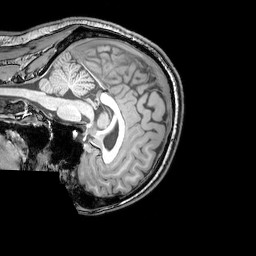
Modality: T1w
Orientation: sagittal
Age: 26
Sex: male
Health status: healthy
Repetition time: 0.081 s
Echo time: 0.037 s